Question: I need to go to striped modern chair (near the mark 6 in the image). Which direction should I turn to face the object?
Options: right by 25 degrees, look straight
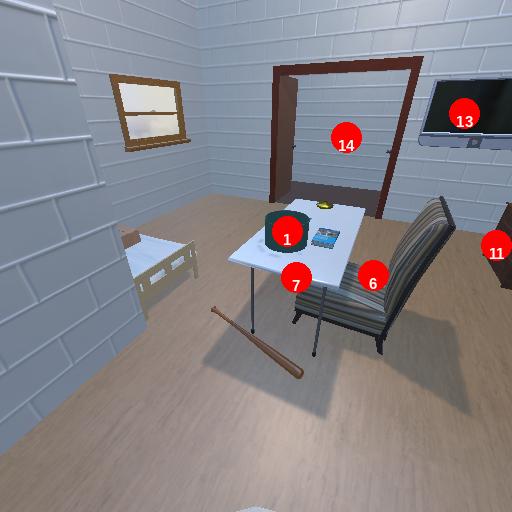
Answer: right by 25 degrees